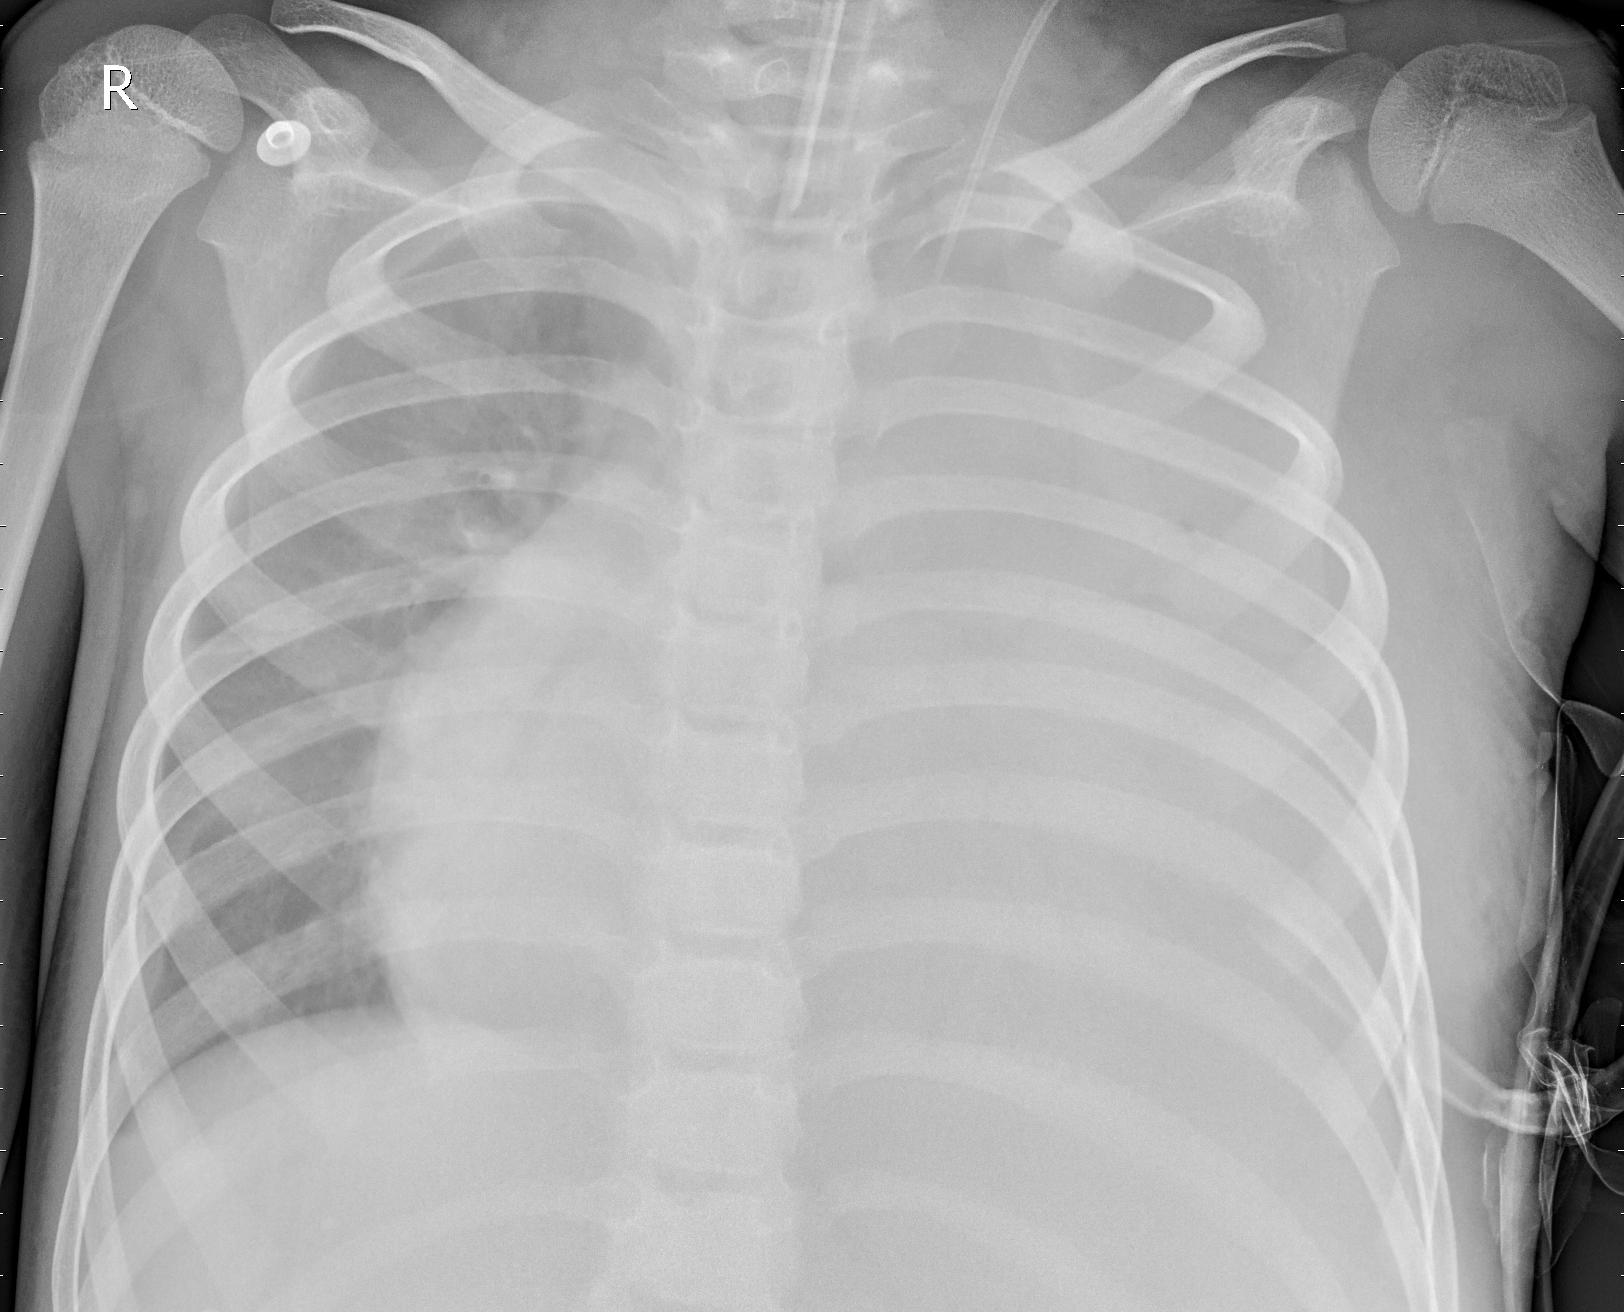
Diagnosis: PNEUMONIA